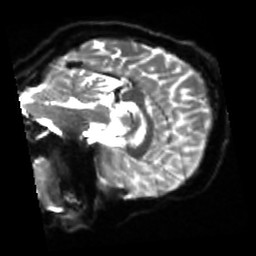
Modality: sbref
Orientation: sagittal
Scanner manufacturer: siemens
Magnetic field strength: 3 T
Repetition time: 4 s
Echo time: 0.0594 s